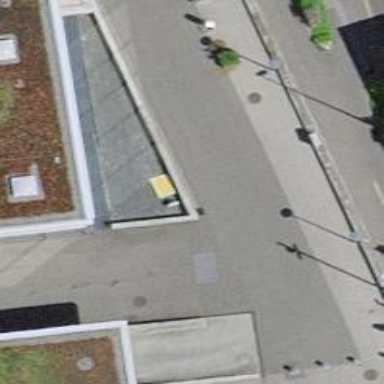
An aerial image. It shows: Rising bollard.